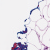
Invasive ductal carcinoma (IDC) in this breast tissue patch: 0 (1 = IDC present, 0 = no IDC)